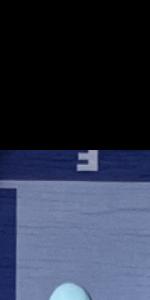
Label: Empty